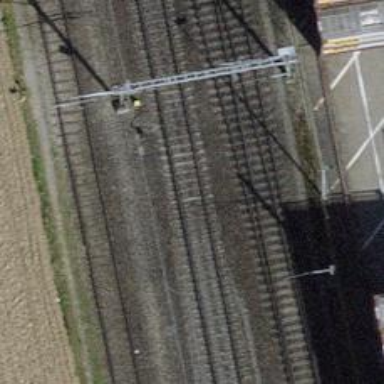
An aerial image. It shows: Single-track electrified railway siding with contact line for service.